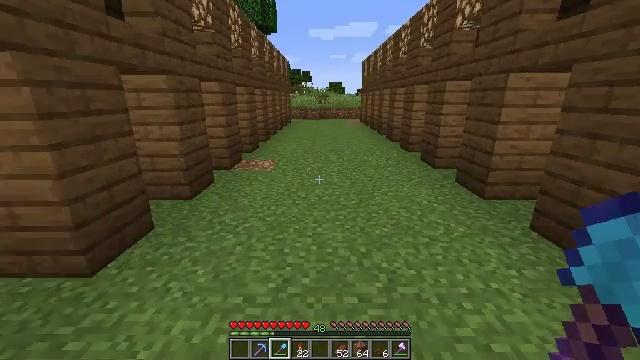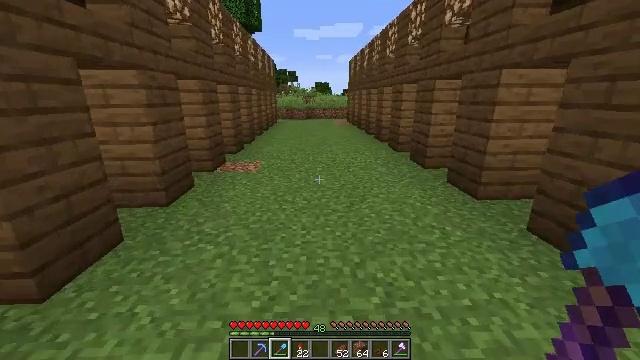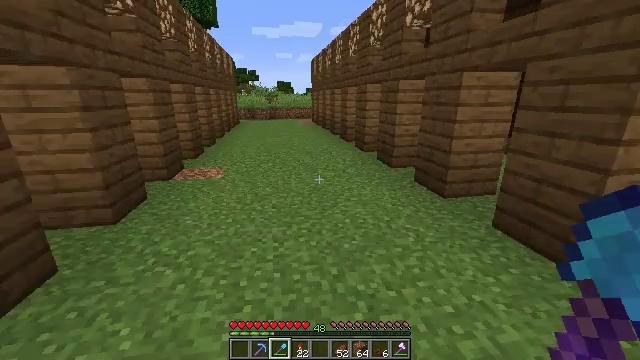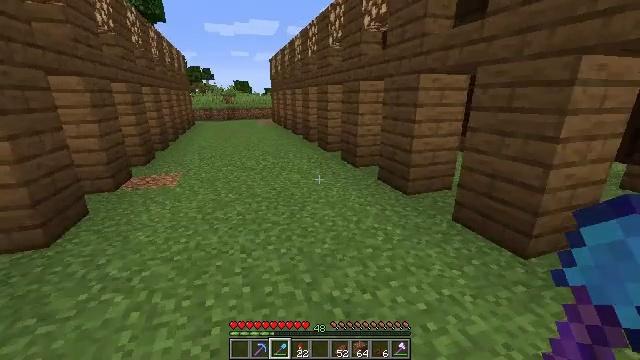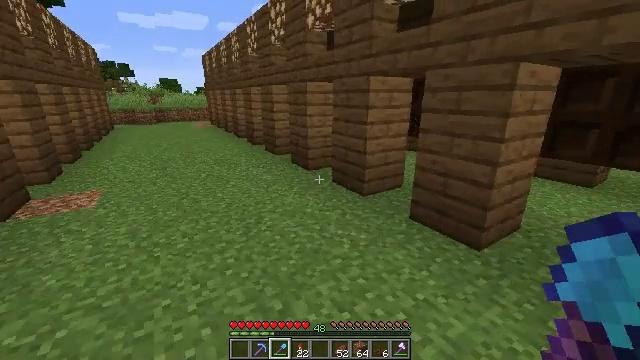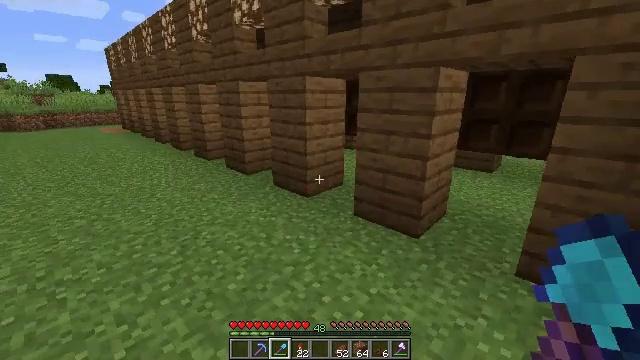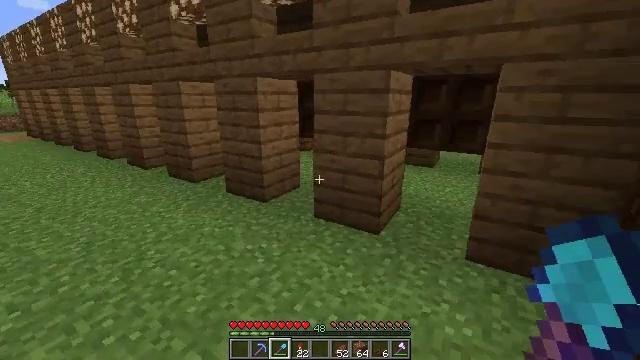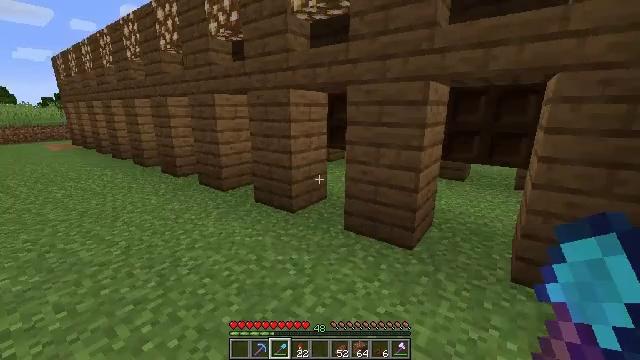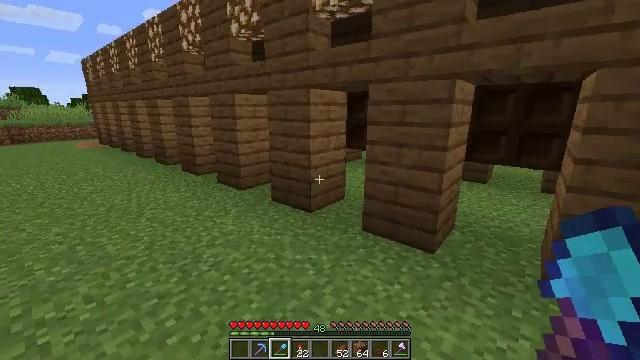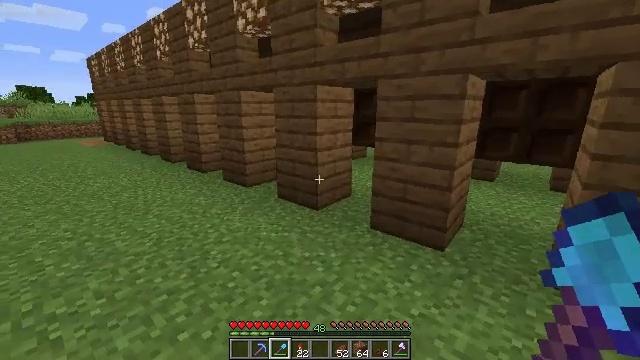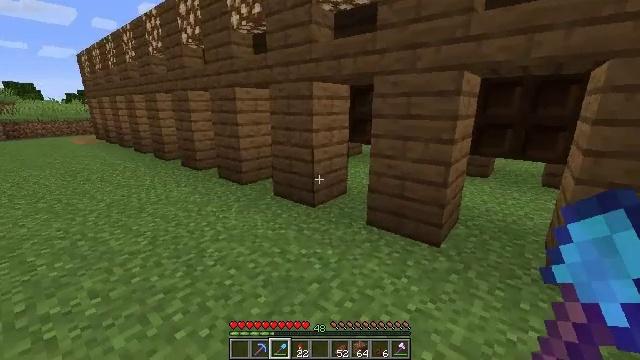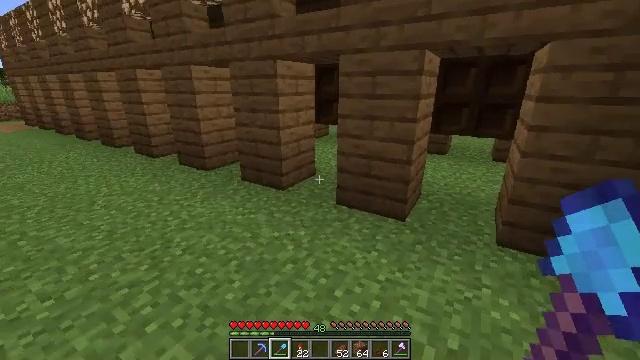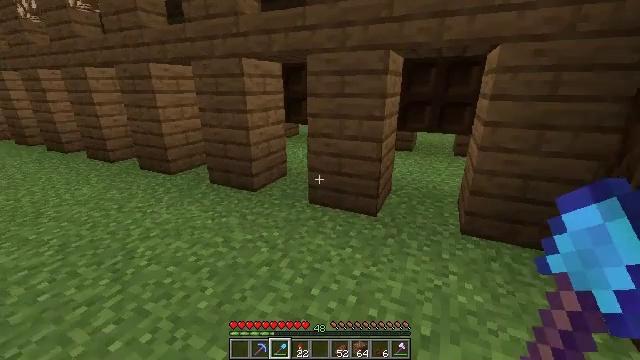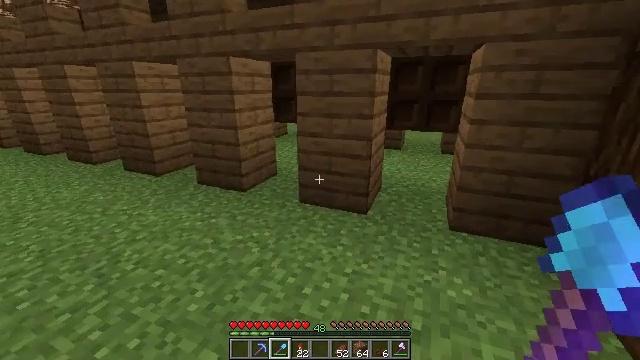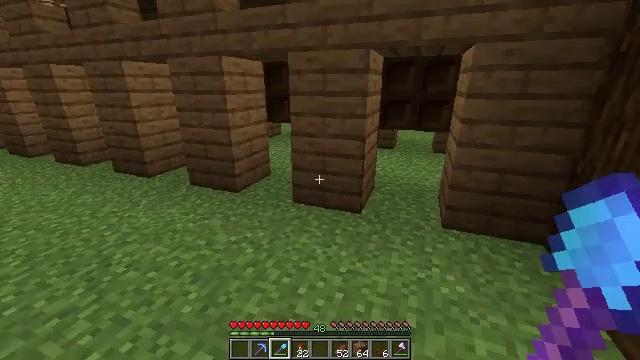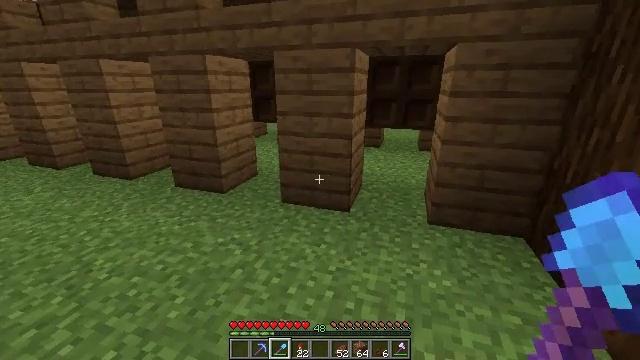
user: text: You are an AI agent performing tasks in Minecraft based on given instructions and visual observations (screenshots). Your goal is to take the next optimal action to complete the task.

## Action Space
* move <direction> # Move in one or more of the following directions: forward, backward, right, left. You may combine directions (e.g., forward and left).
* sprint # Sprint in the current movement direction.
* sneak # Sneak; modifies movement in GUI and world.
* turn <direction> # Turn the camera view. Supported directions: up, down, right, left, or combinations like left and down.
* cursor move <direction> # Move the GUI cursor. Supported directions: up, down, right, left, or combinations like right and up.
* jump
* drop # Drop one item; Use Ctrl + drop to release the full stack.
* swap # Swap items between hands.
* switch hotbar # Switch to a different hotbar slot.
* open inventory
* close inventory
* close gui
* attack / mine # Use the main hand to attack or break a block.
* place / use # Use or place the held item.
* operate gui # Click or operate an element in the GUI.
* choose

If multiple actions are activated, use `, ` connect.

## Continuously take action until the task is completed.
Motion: motion action
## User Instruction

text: Produce dark oak planks by using dark oak logs.
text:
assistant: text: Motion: move forward and move left, turn right
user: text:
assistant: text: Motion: move forward and move left, turn right
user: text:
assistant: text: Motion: move forward and move left, turn right
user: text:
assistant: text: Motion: move forward and move left, turn right
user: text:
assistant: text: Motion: move forward and move left, turn right
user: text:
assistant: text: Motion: move left, turn right
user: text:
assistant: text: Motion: turn left and up
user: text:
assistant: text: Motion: turn left
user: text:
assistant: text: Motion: no_op
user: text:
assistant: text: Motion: turn right
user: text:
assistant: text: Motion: turn right and down
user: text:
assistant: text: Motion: turn right
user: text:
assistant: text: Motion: turn right
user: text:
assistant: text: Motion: turn right
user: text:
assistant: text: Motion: turn right
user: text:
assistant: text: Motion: turn right
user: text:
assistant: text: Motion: no_op
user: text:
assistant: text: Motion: no_op
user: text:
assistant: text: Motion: no_op
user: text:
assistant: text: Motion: no_op
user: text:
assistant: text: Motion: no_op
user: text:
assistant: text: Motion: no_op
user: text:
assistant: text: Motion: no_op
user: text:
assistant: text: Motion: no_op
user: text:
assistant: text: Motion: no_op
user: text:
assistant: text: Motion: no_op
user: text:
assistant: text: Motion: no_op
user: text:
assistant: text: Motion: no_op
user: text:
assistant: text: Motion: no_op
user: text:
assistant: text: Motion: no_op